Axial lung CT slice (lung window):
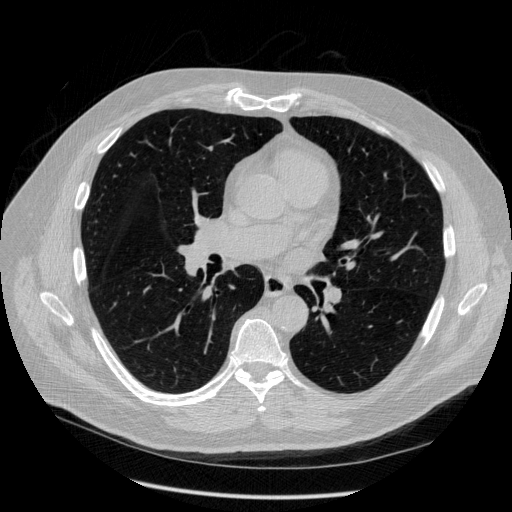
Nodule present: no